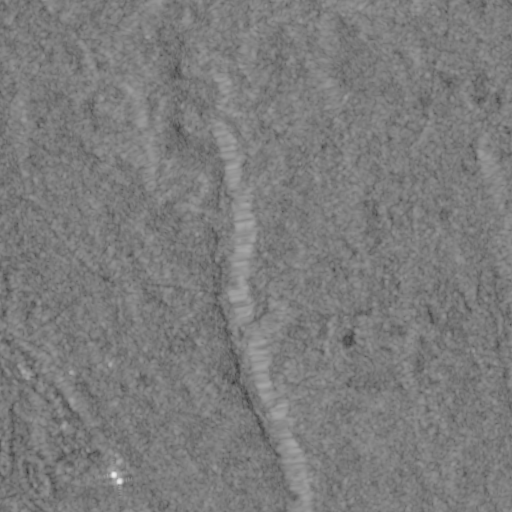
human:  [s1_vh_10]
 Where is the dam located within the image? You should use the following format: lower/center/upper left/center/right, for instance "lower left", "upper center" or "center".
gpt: The dam is located in the upper right of the image.
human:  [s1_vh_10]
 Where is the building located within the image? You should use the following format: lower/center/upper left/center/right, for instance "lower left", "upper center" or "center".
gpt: The building is located in the lower left of the image.
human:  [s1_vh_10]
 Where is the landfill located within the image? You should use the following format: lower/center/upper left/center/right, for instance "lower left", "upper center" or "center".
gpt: There is no landfill in the image.

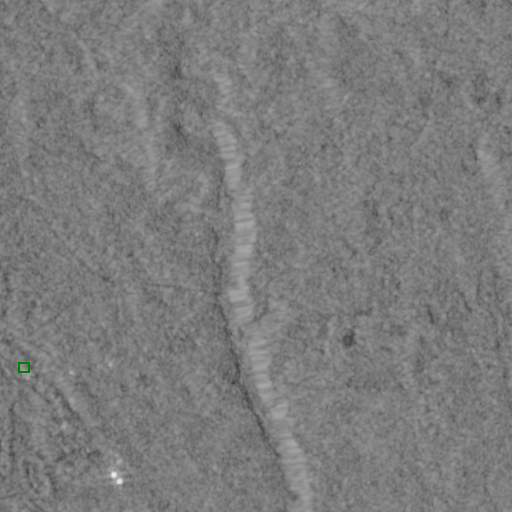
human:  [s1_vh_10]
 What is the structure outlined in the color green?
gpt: The structure outlined in green is a building.
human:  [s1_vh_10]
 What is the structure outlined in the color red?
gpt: There is no red outline.